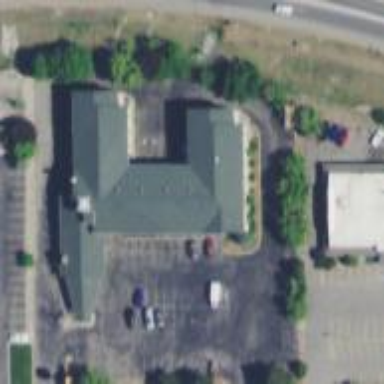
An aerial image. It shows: Motel building.